Frequency: 99900
Velocity: 0,3100
Power: 7
Pulse duration: 0,0000001
Pass count: 1
Magnification: 10
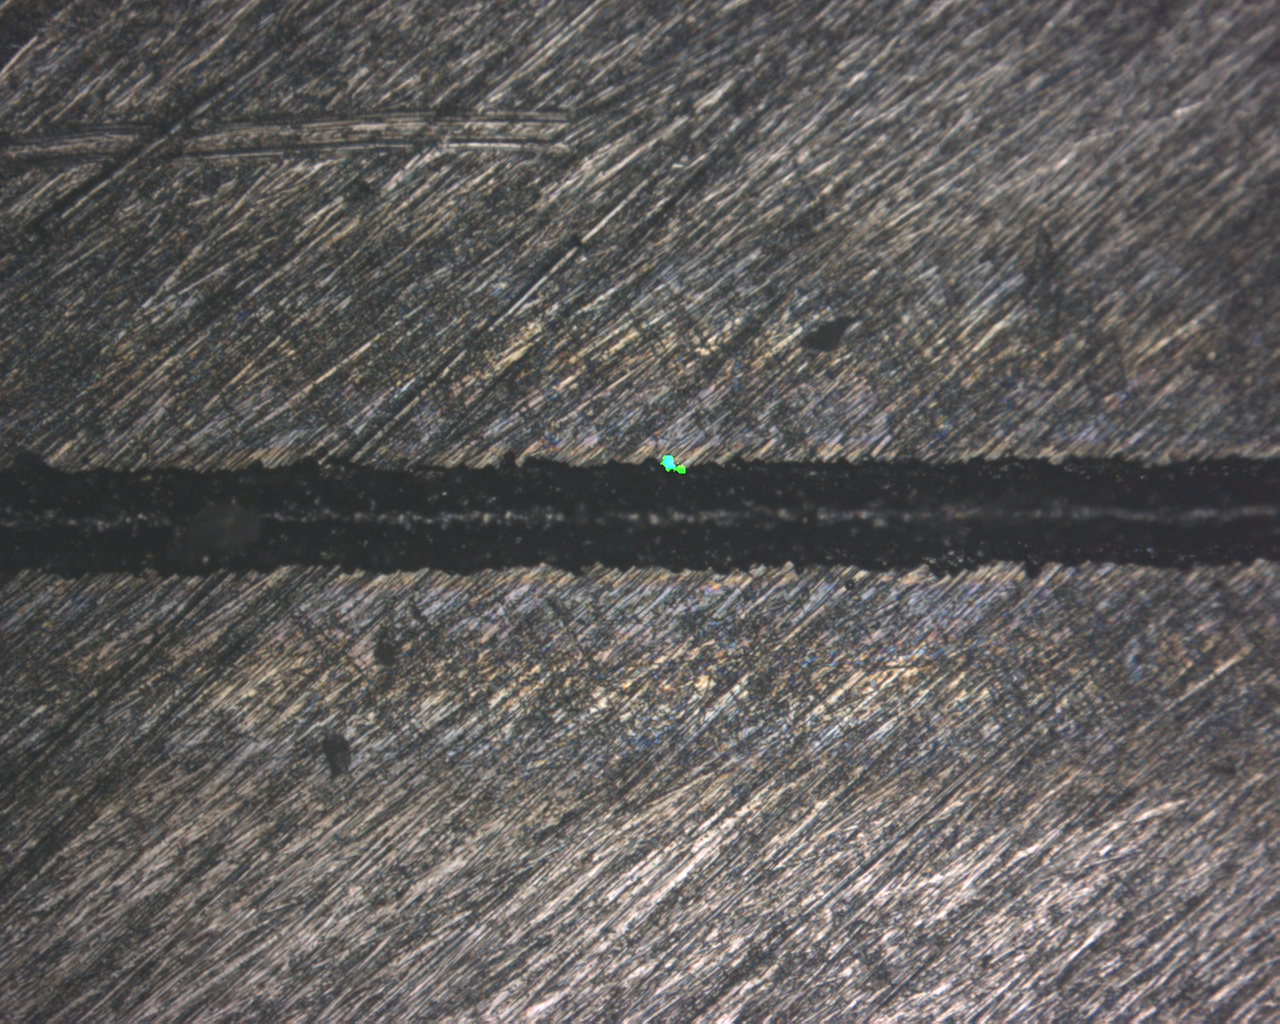
Measured width: 113.365
Other width: 43.447